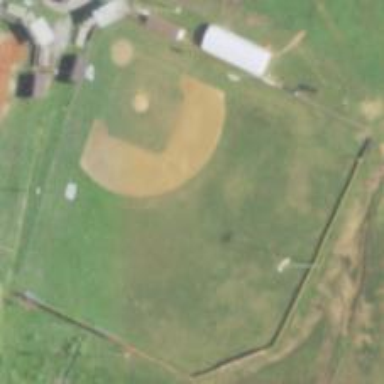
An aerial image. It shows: Grass pitch used for baseball.